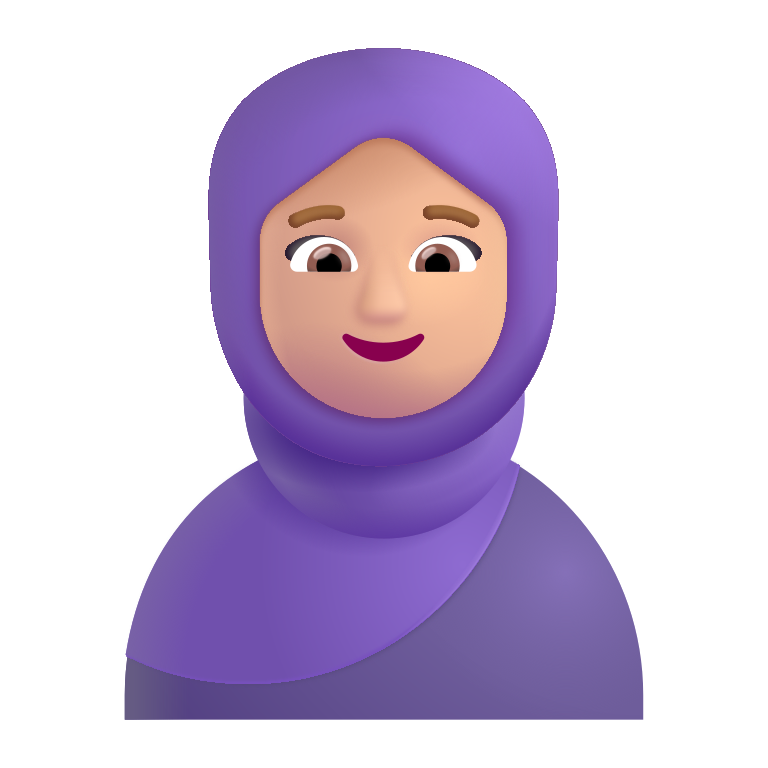
woman with headscarf color  light